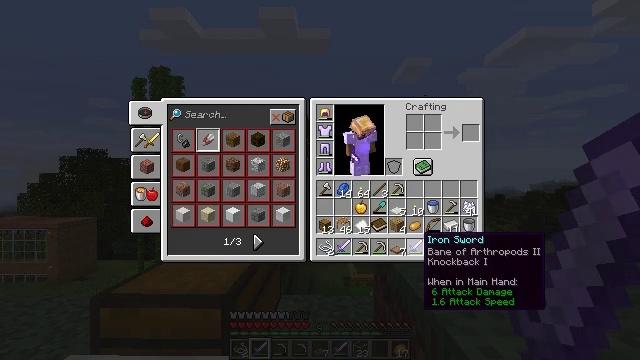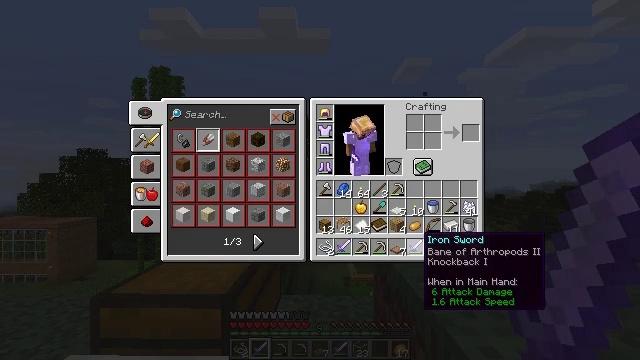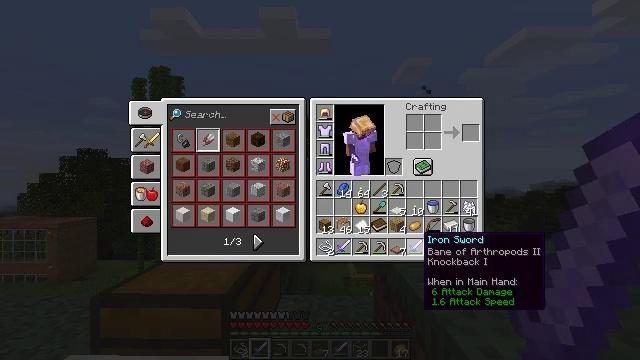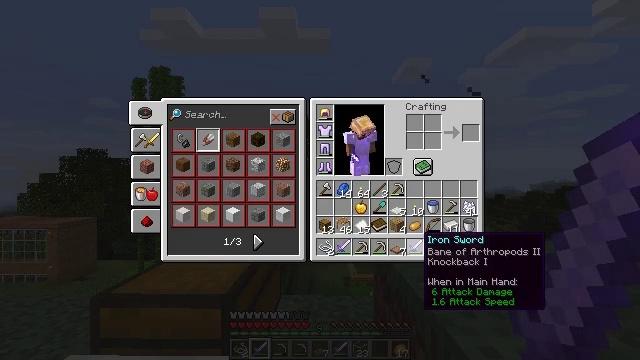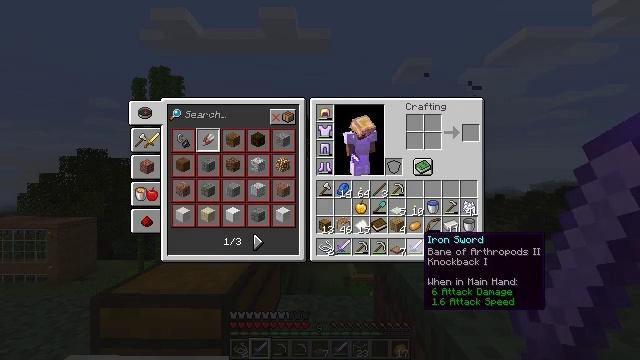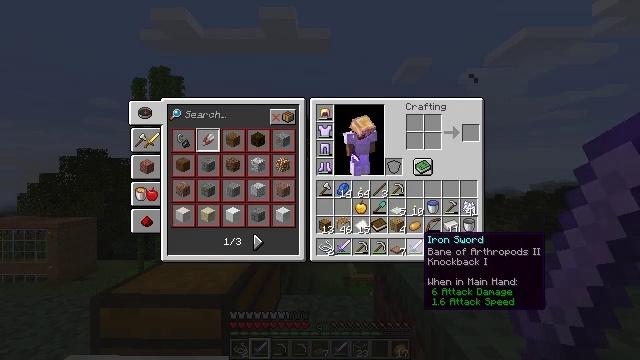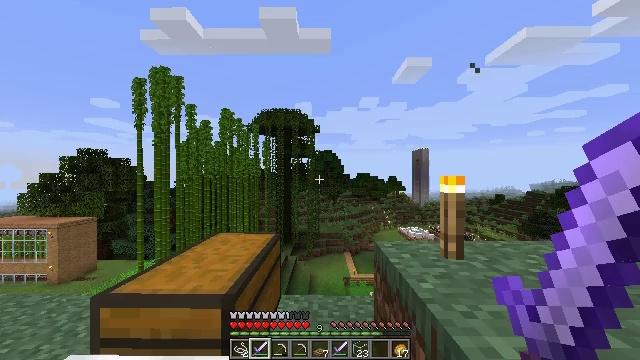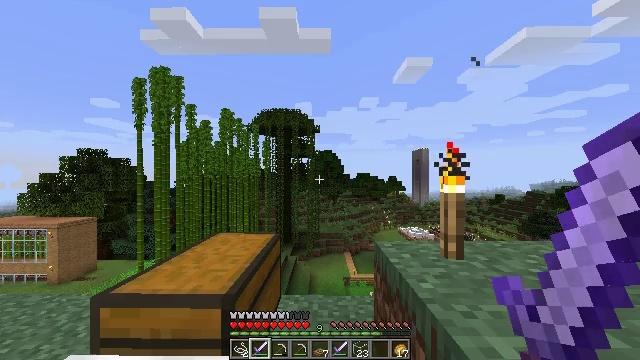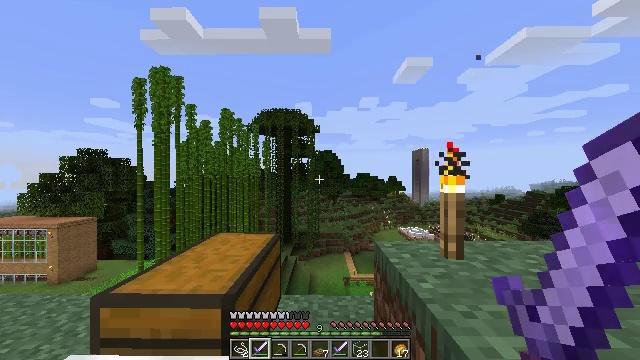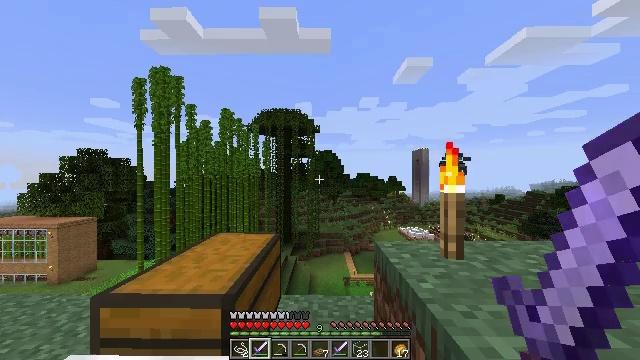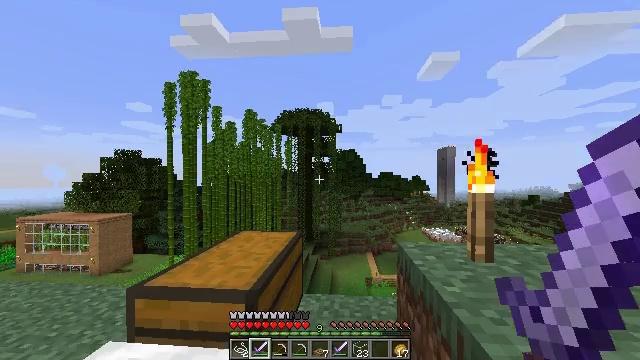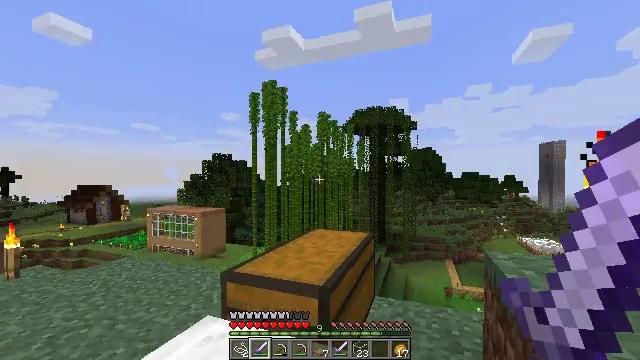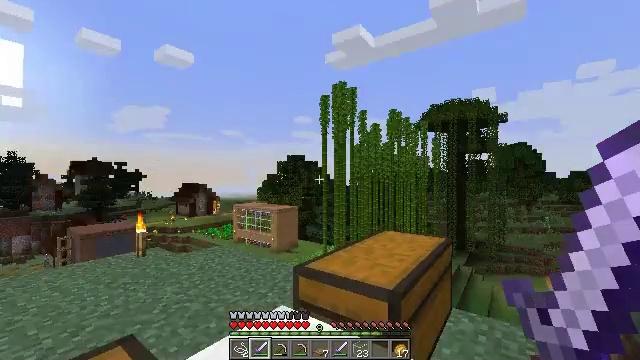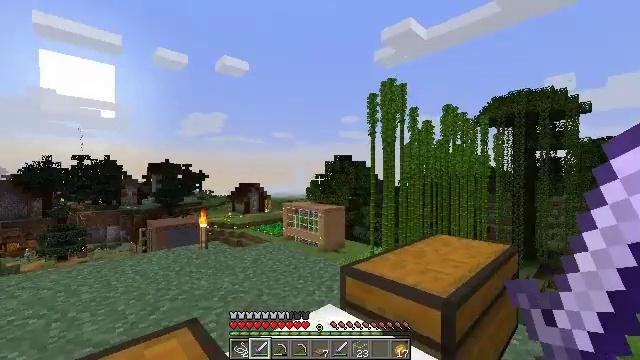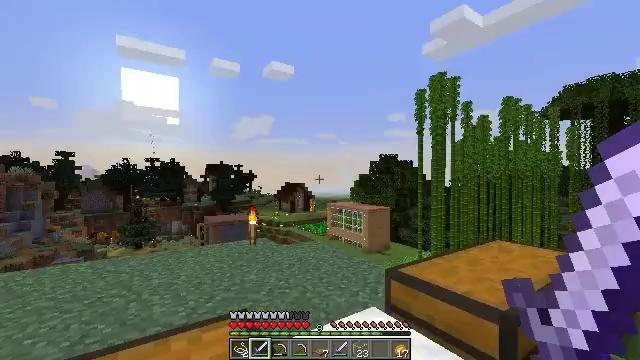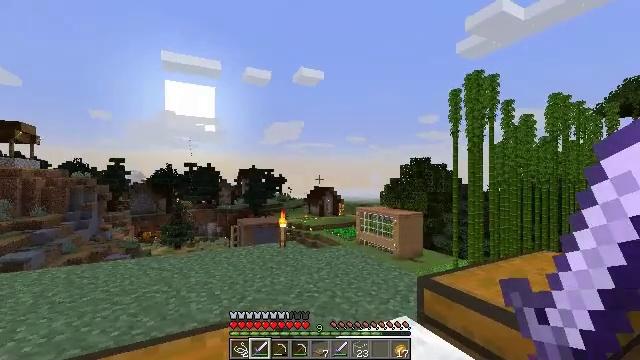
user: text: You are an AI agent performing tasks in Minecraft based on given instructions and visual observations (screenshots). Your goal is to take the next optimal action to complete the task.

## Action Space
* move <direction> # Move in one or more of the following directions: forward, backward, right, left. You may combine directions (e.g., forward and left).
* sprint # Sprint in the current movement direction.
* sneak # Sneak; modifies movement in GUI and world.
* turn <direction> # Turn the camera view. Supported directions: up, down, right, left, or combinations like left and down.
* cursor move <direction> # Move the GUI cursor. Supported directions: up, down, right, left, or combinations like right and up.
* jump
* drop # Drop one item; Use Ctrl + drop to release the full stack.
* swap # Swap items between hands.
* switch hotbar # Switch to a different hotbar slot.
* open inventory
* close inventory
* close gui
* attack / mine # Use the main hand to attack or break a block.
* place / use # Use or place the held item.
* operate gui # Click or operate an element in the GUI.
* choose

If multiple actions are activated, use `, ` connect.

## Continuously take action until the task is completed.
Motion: motion action
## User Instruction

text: Kill mobs.
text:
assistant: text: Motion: no_op
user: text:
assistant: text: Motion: no_op
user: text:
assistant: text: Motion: no_op
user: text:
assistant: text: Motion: no_op
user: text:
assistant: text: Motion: no_op
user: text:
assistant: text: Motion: no_op
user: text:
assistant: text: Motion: no_op
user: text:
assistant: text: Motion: no_op
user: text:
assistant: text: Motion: no_op
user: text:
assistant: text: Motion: turn left
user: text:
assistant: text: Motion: turn left
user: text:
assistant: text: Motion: turn left
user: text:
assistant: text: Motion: turn left
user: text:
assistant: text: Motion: turn left
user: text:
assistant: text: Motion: turn left
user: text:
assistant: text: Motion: turn left
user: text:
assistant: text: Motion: turn left
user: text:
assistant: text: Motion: no_op
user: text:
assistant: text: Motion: no_op
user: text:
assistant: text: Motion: move forward
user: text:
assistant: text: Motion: move forward
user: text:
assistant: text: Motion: move forward
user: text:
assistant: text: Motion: move forward
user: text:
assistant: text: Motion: move forward, turn left and down
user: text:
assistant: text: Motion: move forward
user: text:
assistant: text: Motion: move forward
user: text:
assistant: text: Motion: move forward, sprint
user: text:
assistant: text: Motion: move forward, sprint
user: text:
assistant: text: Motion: move forward, sprint
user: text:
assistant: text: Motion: move forward, sprint, turn down